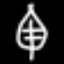
Label: leaf